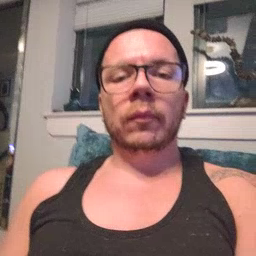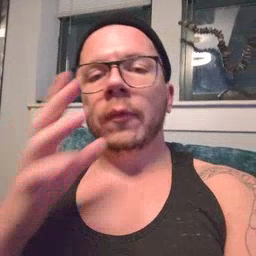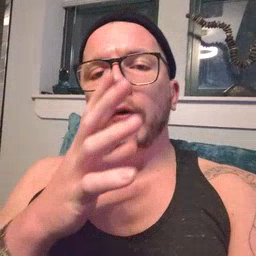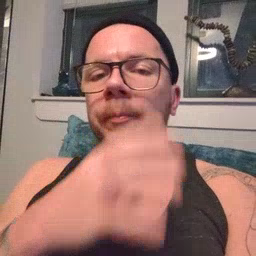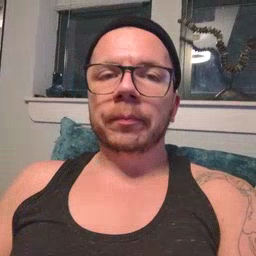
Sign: farm